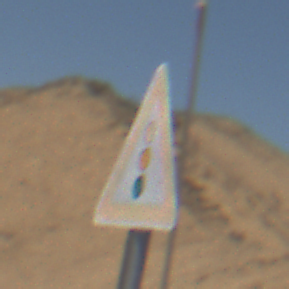
Verkehrszeichen: Lichtzeichenanlage
Umgebung: Outdoor, Nature
Tageszeit: Midday
Wetter: Clear
Licht: Natural
Jahreszeit: NotSpecified
Kontrast: HighContrast